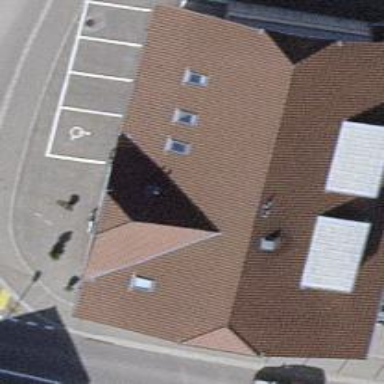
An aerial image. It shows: Restaurant.